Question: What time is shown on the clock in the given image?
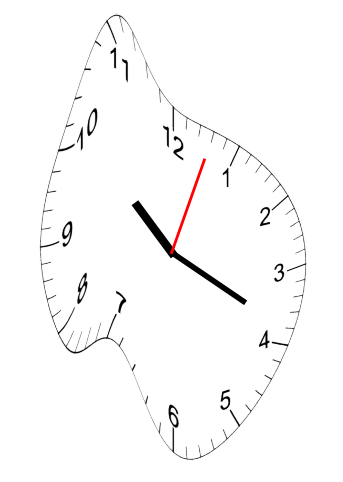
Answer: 10:19:03